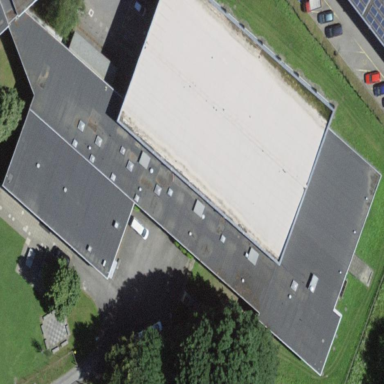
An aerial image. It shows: School building.